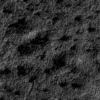
Label: not_dusty